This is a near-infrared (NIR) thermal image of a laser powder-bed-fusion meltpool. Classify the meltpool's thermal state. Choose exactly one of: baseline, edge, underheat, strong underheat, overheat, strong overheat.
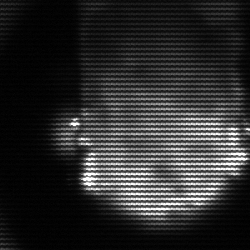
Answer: baseline